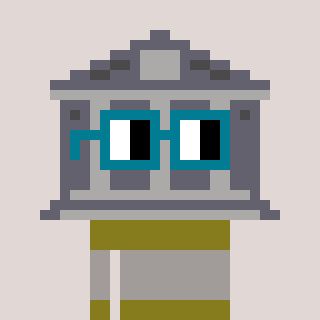
a pixel art character with square dark green glasses, a bank-shaped head and a gunk-colored body on a warm background